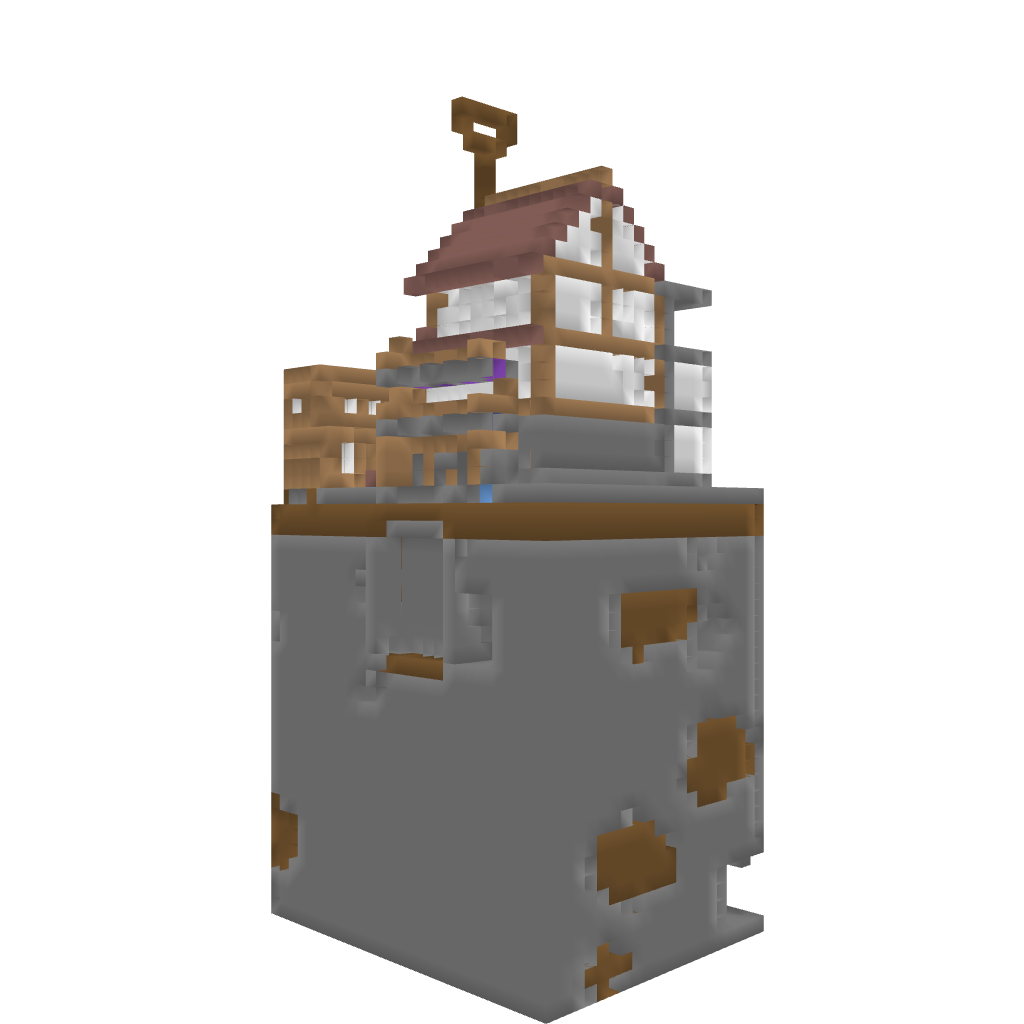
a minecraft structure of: Spade Shop lot of earth below house